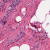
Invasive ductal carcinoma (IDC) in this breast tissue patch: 0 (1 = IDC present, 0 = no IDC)